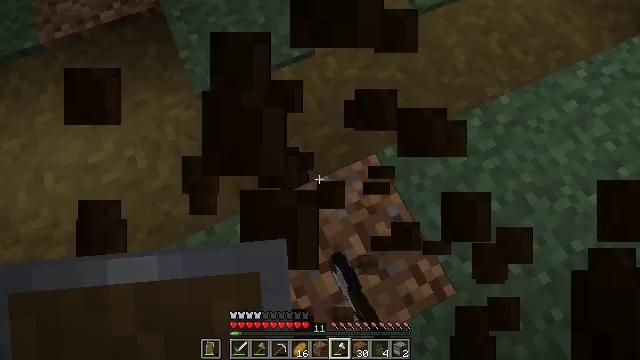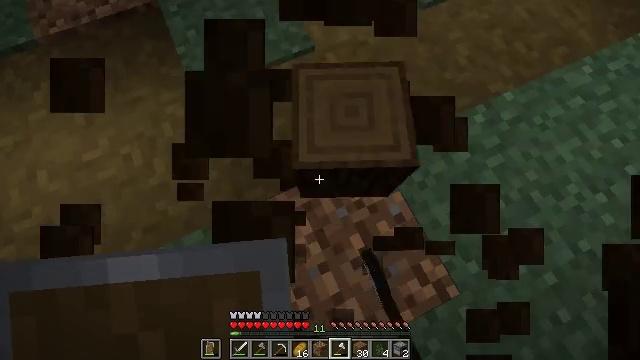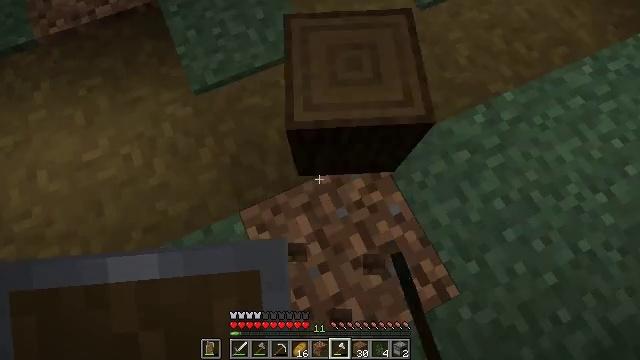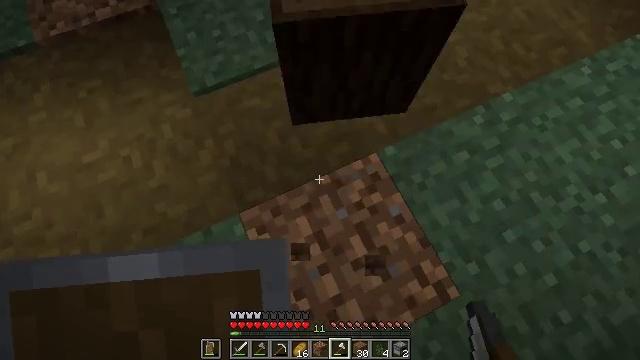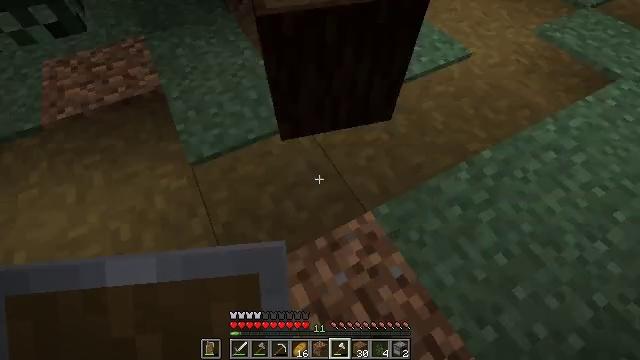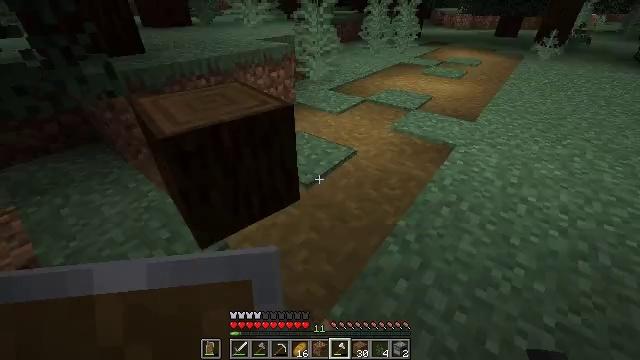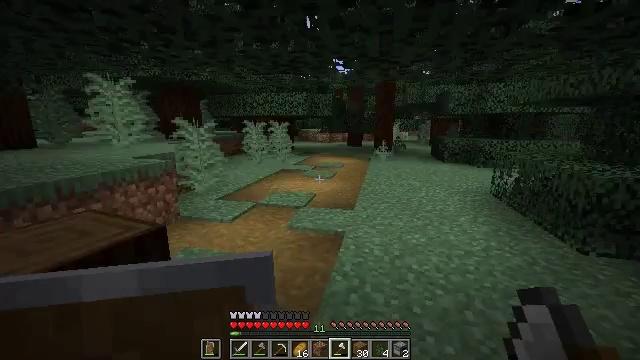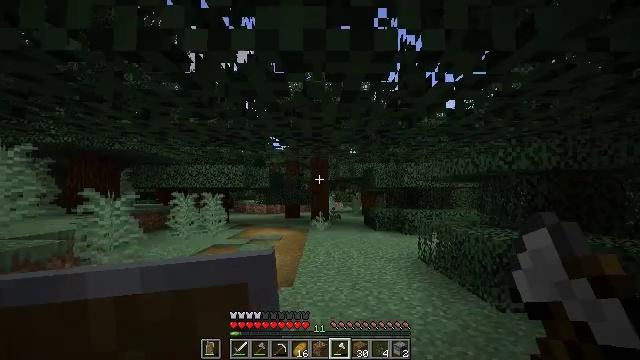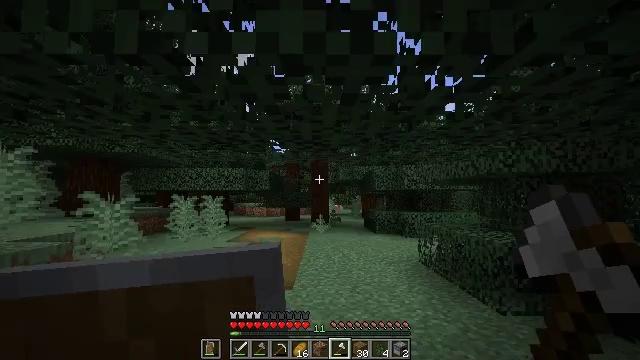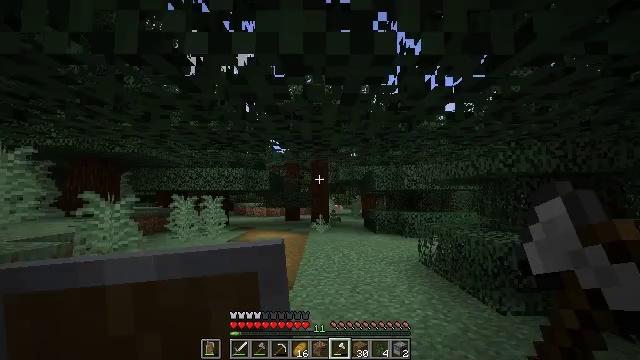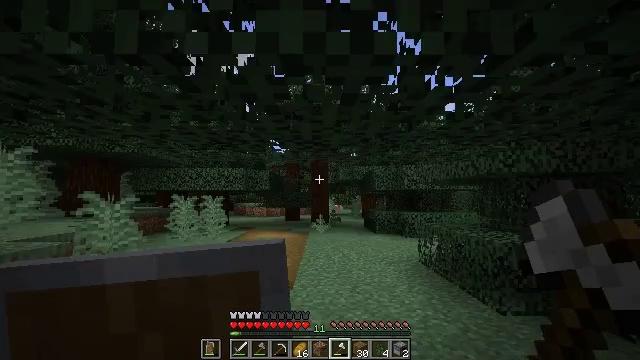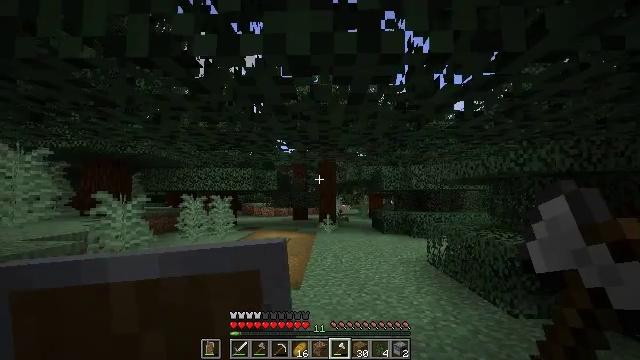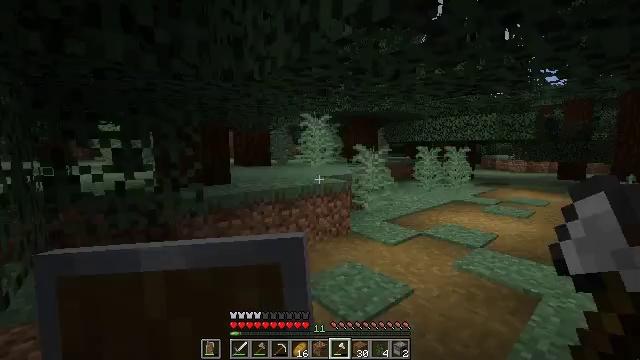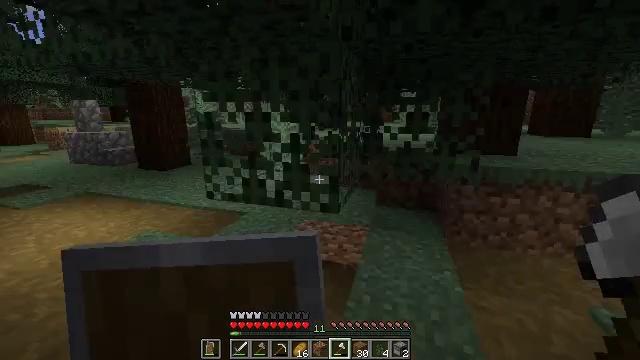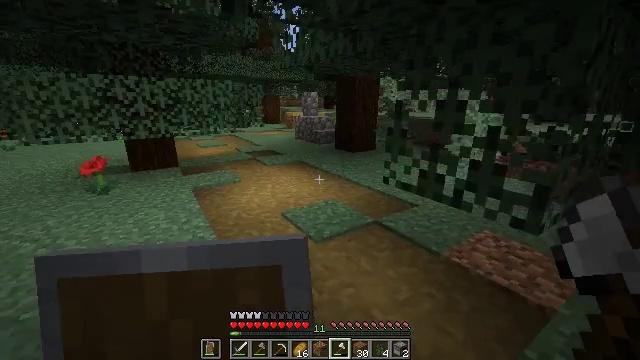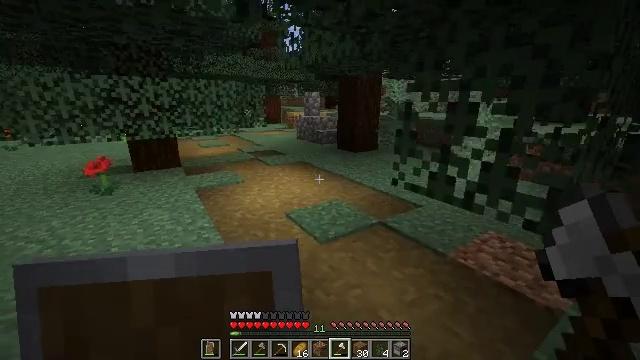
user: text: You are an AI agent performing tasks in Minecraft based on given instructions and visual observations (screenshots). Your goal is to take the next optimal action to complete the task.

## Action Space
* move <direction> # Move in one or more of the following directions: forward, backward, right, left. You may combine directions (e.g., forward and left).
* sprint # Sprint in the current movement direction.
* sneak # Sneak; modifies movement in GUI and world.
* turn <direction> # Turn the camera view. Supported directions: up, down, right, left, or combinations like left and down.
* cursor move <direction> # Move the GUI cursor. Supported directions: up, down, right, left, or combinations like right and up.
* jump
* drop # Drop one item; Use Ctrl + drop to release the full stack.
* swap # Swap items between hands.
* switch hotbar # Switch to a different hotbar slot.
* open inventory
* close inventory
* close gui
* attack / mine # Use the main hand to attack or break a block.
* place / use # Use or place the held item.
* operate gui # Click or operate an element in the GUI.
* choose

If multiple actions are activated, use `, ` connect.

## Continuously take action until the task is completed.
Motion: motion action
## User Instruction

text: Collect spruce leaves for landscaping.
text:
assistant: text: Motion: no_op
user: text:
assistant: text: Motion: no_op
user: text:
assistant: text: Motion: no_op
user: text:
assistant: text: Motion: turn right and up
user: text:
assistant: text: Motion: turn right and up
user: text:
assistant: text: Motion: turn right and up
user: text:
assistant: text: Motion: turn right and up
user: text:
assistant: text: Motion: no_op
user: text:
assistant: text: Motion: no_op
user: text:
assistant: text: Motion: no_op
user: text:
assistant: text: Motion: turn left
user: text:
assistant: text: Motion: turn left and down
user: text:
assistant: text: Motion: turn left and down
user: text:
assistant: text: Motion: turn left and down
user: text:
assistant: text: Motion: move left
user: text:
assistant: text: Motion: move left
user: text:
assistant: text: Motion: move left
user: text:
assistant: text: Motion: move forward and move left, turn left
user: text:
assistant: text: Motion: move forward and move left, turn left
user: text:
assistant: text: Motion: move forward and move left, turn left
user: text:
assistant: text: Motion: move forward
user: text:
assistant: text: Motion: move forward
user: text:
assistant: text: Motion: move forward, turn right and up
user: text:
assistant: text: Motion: move forward, turn right and up
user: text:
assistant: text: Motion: move forward, sprint, turn right
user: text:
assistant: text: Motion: move forward, sprint
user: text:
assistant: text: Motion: move forward, sprint
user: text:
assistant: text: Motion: move forward, sprint
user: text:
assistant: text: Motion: move forward and move right, turn right and up
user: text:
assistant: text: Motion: move forward and move right